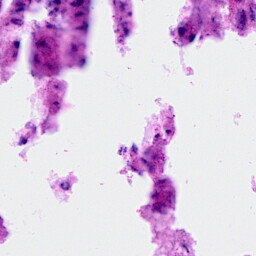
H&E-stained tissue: Breast